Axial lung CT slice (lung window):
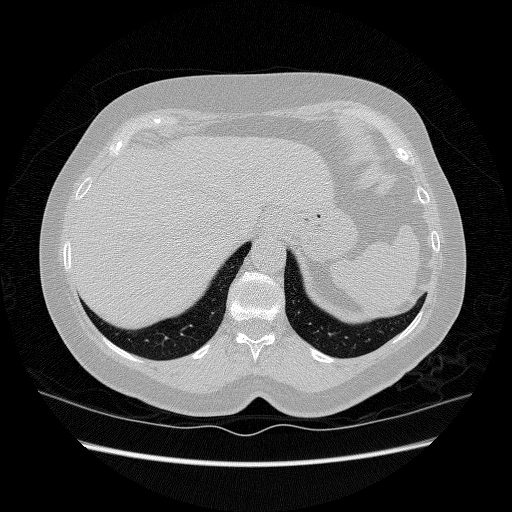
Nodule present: no